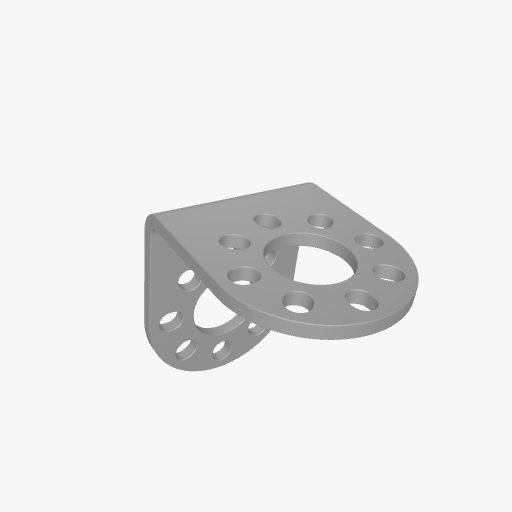
Part: LBracketRoundEnd